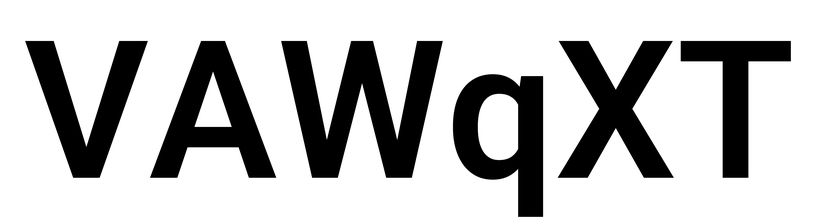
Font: Roboto_SemiBold